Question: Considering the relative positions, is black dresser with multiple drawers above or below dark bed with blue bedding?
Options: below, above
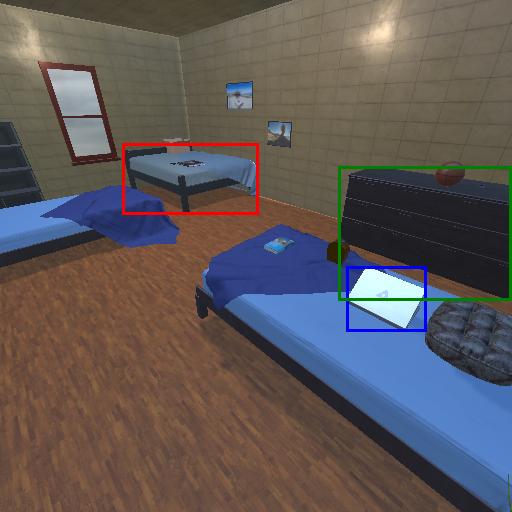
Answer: below